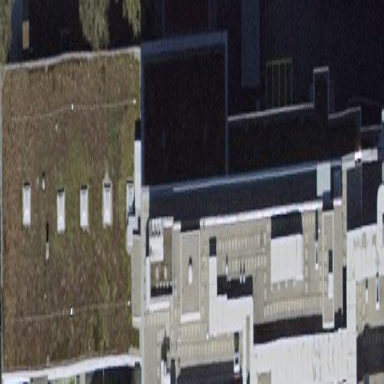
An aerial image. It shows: Part of building is shown in the image.